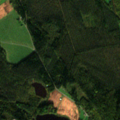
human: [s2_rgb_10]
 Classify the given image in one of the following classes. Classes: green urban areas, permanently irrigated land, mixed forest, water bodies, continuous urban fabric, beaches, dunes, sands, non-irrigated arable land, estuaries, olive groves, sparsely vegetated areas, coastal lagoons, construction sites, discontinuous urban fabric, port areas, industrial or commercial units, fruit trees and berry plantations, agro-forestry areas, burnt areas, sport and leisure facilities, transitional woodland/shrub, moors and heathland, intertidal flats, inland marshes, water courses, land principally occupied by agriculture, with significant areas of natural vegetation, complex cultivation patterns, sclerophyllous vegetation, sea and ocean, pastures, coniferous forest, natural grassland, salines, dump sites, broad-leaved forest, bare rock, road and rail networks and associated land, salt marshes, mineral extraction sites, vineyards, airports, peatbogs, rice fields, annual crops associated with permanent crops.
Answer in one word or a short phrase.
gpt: non-irrigated arable land, land principally occupied by agriculture, with significant areas of natural vegetation, coniferous forest, water bodies